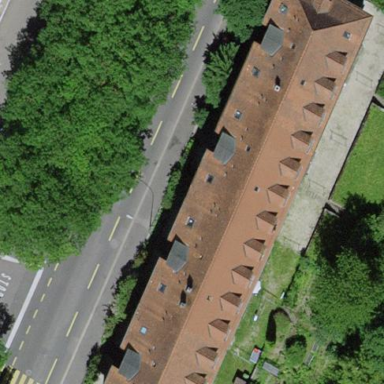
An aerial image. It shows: Hipped-roof building with apartments.